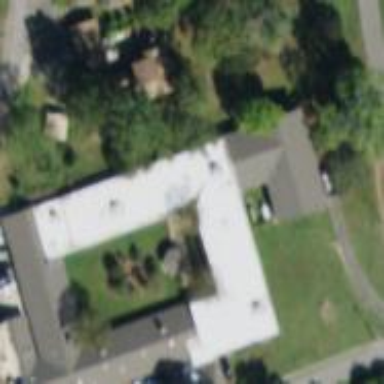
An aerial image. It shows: Nursing home building.